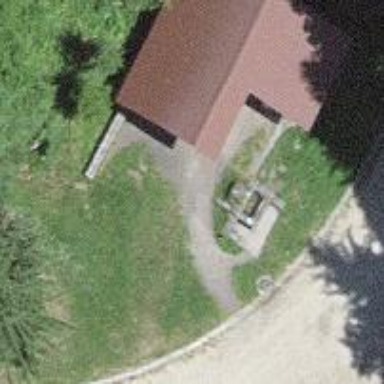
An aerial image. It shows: Fountain.